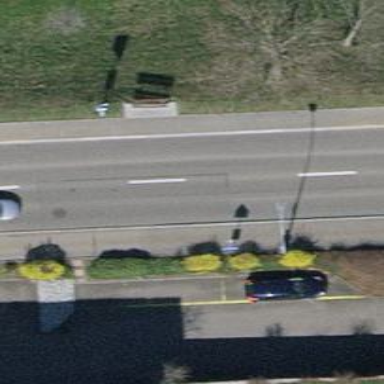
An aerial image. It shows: Bus stop with platform for public transport.